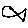
Label: fish